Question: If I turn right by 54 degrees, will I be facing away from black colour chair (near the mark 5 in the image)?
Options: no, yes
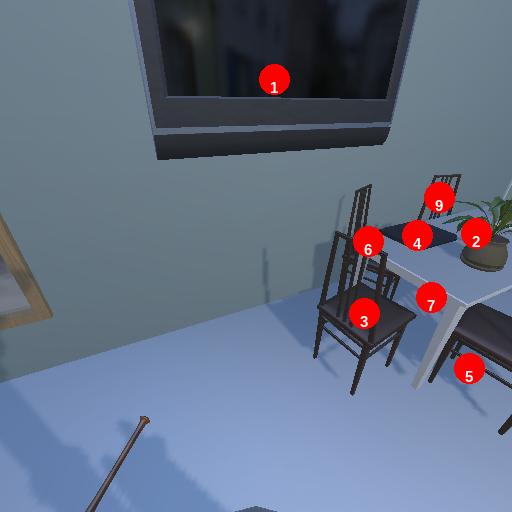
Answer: no